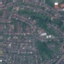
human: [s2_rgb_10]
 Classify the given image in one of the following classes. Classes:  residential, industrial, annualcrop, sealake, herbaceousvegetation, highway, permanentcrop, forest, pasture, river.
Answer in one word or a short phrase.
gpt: Residential